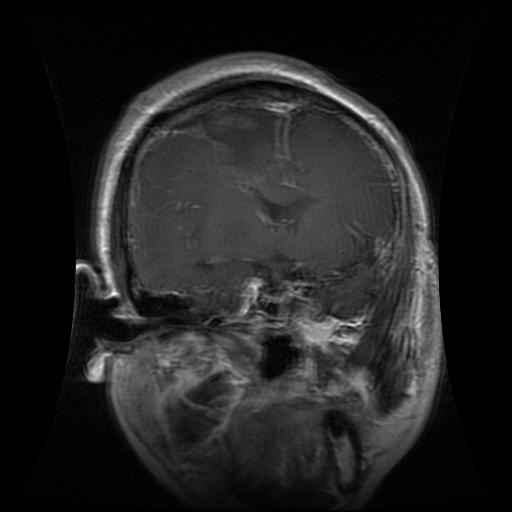
Label: glioma